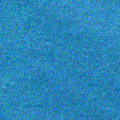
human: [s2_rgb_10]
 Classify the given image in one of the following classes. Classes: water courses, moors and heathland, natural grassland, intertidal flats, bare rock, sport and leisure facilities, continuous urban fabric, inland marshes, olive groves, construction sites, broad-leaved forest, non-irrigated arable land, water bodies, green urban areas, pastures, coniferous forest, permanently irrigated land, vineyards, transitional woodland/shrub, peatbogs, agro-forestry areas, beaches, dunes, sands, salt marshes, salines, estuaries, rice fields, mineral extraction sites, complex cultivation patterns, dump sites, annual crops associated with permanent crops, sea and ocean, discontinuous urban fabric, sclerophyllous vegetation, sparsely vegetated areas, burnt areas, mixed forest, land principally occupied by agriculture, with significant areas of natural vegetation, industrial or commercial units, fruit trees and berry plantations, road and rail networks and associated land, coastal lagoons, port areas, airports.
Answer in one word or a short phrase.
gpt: sea and ocean